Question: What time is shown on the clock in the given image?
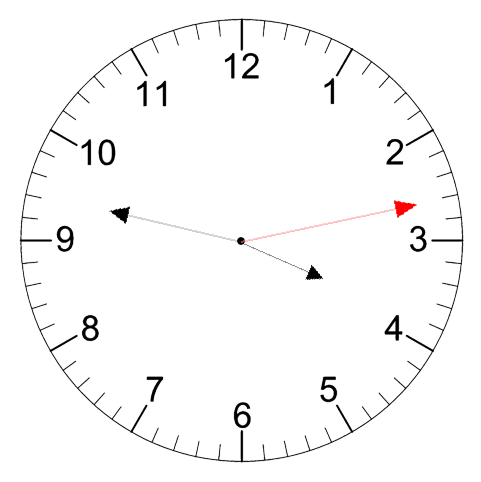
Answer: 03:47:13